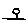
Label: tree